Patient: sex M, age 59
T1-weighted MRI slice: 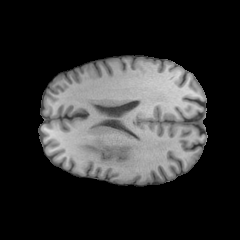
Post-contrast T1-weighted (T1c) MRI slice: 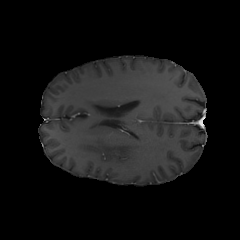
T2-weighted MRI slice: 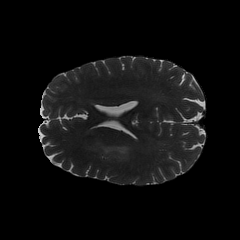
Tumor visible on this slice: yes
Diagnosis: Astrocytoma, IDH-wildtype
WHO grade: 3